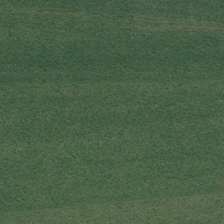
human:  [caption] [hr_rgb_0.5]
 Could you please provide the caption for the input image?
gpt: it is a piece of green meadow .

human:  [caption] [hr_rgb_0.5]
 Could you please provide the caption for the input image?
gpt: it is a piece of green meadow .

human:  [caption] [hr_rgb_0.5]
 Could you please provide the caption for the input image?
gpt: it is a piece of green meadow .

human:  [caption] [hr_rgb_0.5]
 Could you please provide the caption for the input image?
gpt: it is a piece of green meadow .

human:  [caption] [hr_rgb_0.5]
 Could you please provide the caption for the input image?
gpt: it is a piece of green meadow .